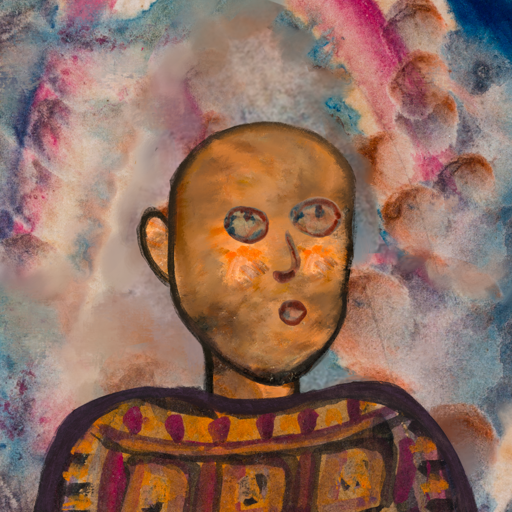
Background: Rupkatha, Head And Neck Side: Gypsy_Queen, Face Side: Orphan, Bust: Doll, Hair Side: Blank, Head Accessory: Blank, Second Necklace: Blank, Necklace: Blank, Baby: Blank